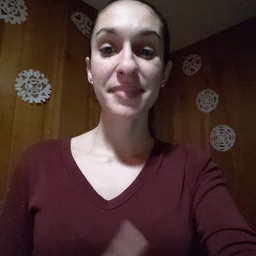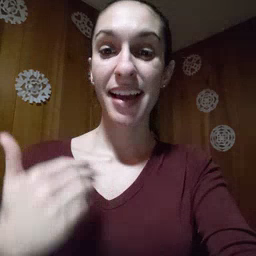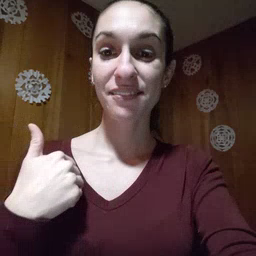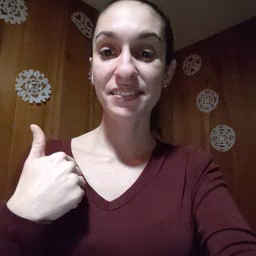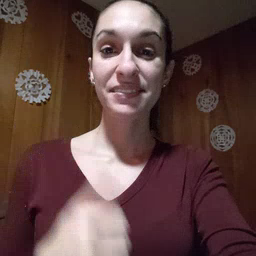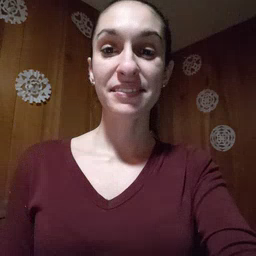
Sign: have